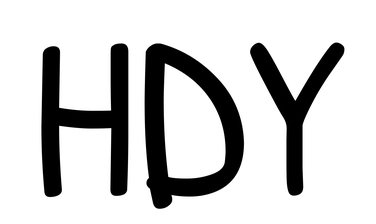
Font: PatrickHand-Regular